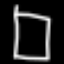
Label: square